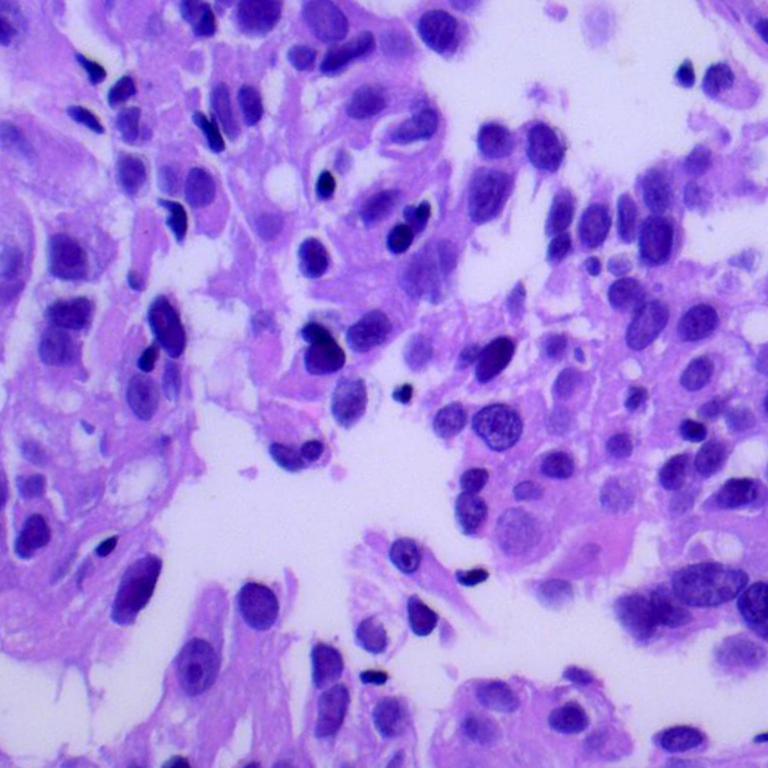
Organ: lung
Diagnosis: adenocarcinomas